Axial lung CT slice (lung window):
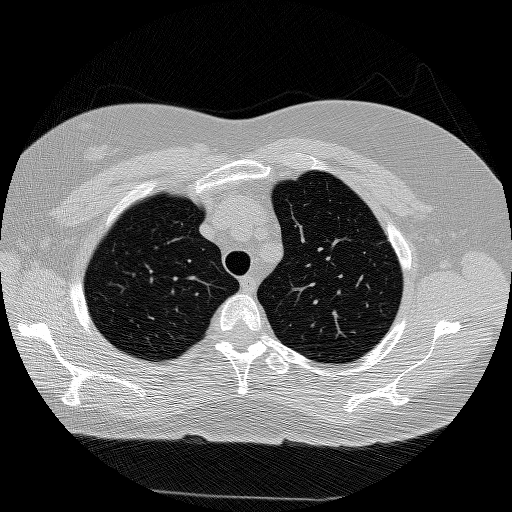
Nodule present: no